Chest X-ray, AP view. Patient: 40 years old, sex M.
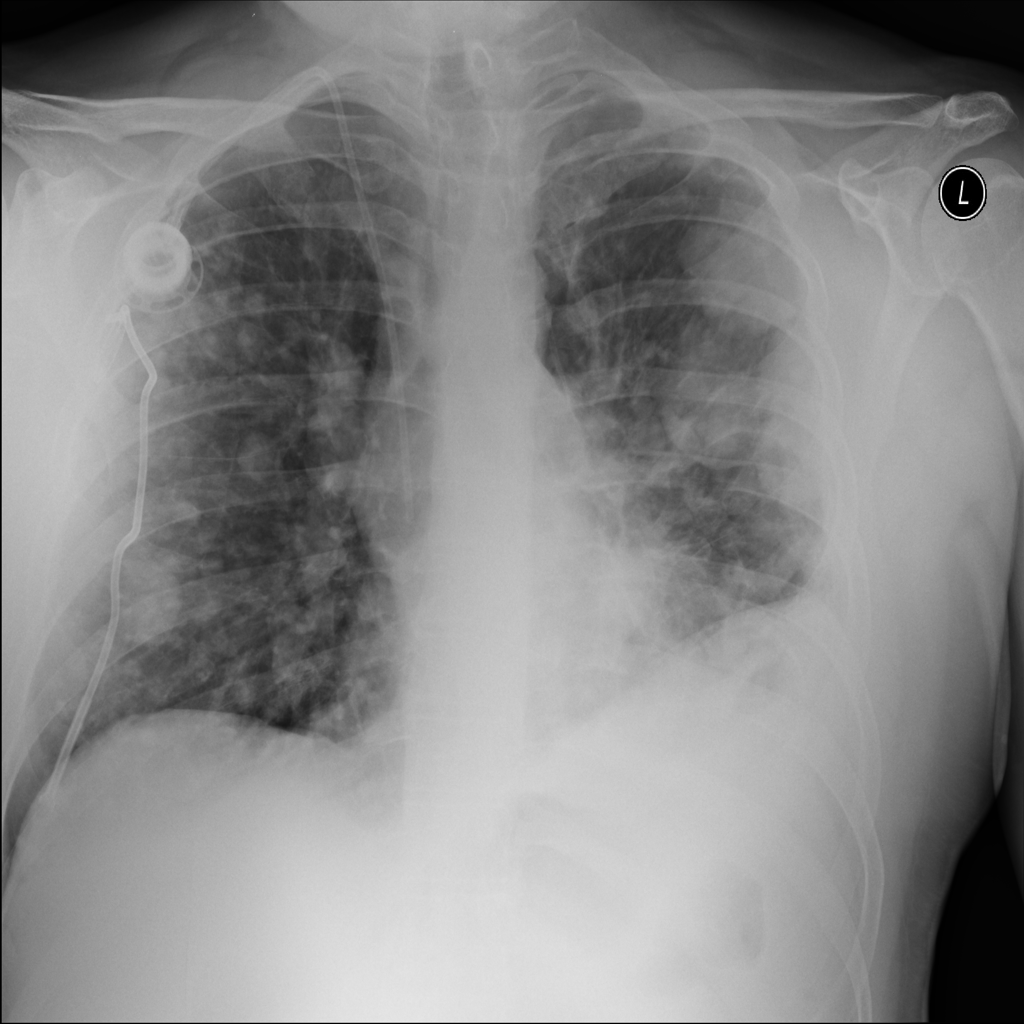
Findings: Mass, Pneumothorax